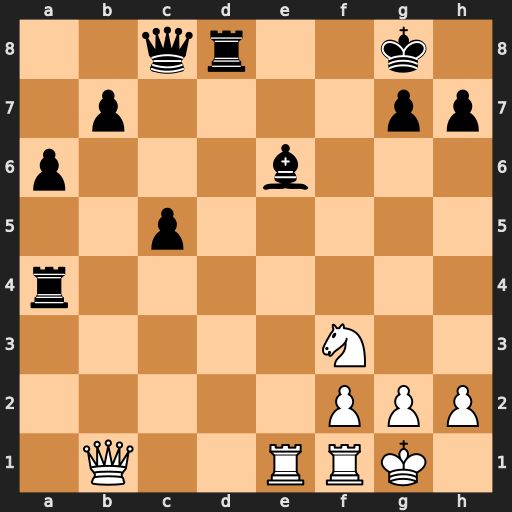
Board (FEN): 2qr2k1/1p4pp/p3b3/2p5/r7/5N2/5PPP/1Q2RRK1
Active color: w
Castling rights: -
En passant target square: -
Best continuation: Ng5 Bf5 Qb3+ c4 Qxa4